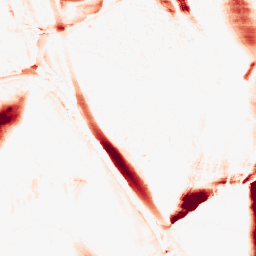
Category: morphological
Decomposition family: morphological_ellipse
Decomposition parameters: operation: opening
width: 10
height: 50
Upsampling method: quartic
Upsampling parameters: scale: 2
Upsampling scale: 2